Here is the continuous-wavelet rendering of a rotor kit's vibration signal. Classify the rotor condition as one of: normal, misalignment, unbalance, looseness.
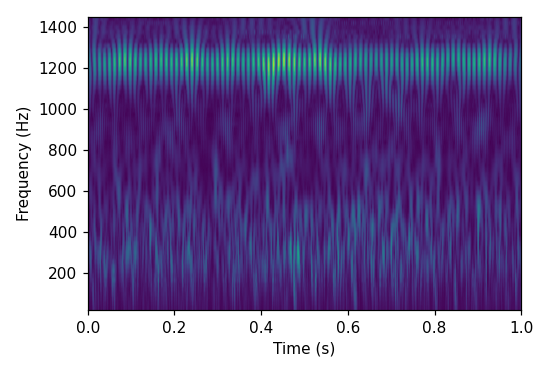
Answer: misalignment